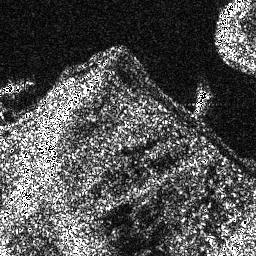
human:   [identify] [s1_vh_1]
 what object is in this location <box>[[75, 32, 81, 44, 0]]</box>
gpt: <ref>1 medium ship at the right</ref>